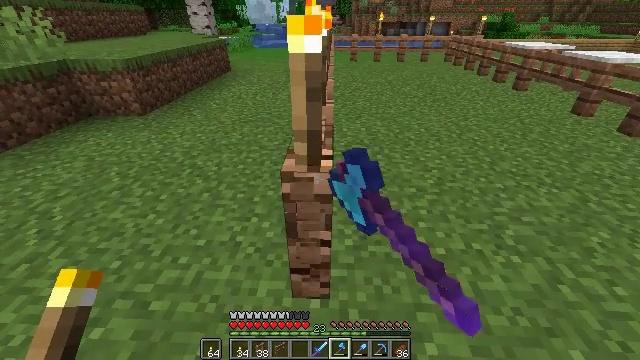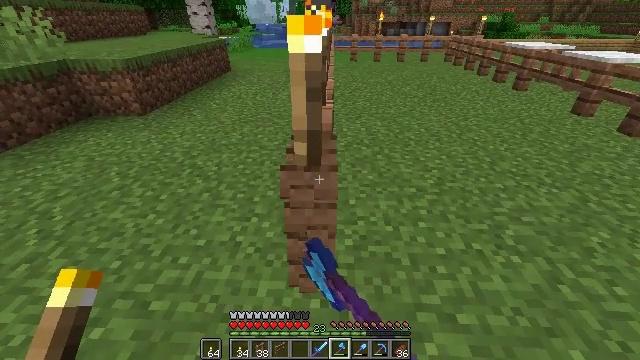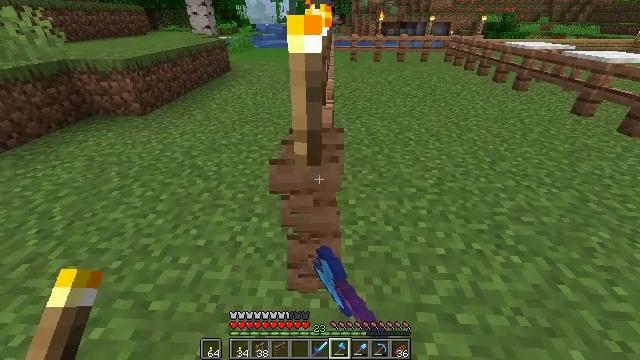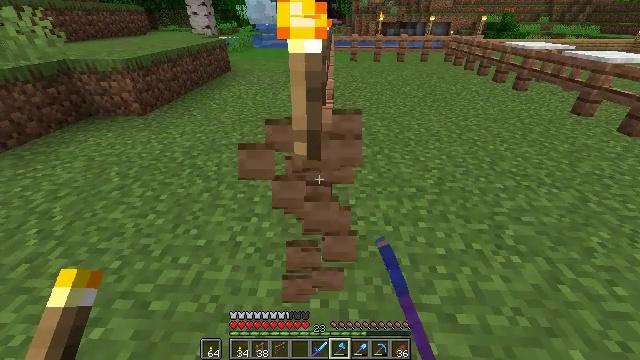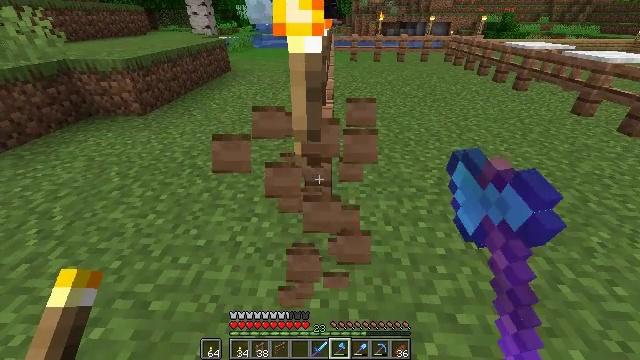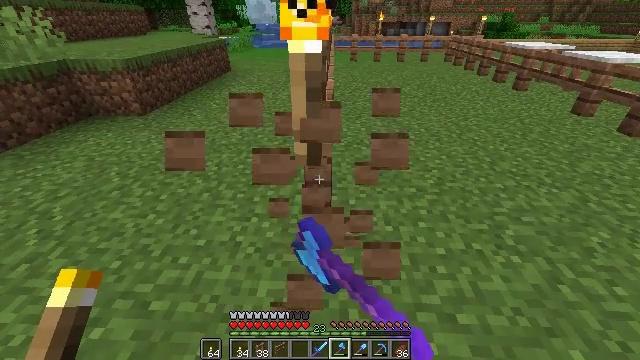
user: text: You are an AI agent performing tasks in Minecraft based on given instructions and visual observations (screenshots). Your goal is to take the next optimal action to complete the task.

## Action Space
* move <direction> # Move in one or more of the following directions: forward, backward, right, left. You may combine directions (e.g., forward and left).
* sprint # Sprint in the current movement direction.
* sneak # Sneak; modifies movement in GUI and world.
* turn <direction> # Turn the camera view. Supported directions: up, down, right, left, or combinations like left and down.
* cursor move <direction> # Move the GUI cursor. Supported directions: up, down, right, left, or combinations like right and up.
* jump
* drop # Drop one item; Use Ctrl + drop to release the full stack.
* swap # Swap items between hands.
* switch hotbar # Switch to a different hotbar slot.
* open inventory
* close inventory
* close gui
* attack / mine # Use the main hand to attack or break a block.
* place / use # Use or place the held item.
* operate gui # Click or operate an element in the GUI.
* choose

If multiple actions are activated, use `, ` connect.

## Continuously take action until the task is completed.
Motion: motion action
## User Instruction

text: Attack the jungle fence to break it.
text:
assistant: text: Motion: attack / mine
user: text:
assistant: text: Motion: attack / mine
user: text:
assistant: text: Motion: attack / mine
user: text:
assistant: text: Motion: attack / mine
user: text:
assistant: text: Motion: attack / mine
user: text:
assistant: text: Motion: attack / mine